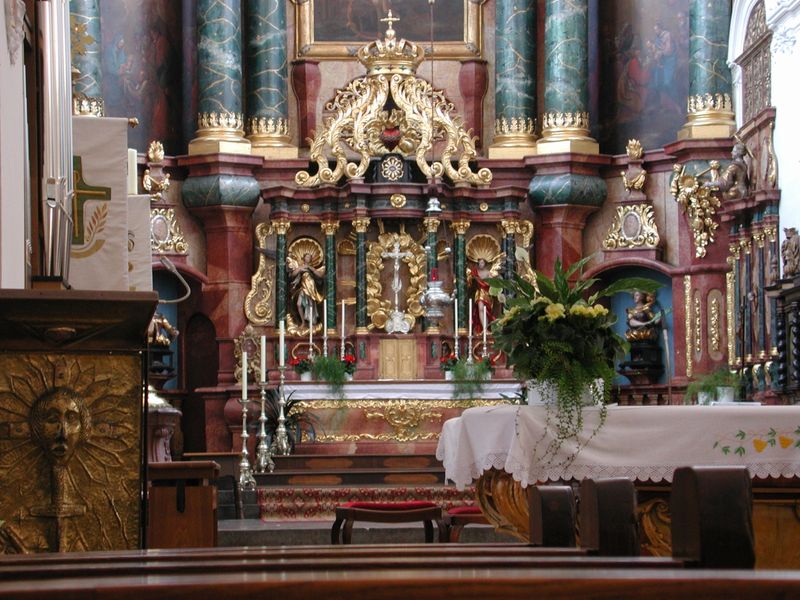
Titel: Hochaltar des St. Fridolinsmünsters
Künstler: Johann Pfeiffer
Standort: Bad Säckingen, St. Fridolinsmünster (EU - D - BW)
Schlagwörter: gemälde, blume, blumen, marmor, säule, säulen, rot, barock, gesicht, tischdecke, kirche, sonne, gold, innen, krone, engel, figuren, ornamente, verzierung, kerze, kerzen, kreuz, altar, kirchenbank, orgel, altarraum, heilige, muscheln, putten, maria, mutter gottes, sakral, gotteshaus, bekrönung, taufbecken, tabernakel, mensa, jusus, goldverzierungen, barockaltar, herz jesu, flammendes herz